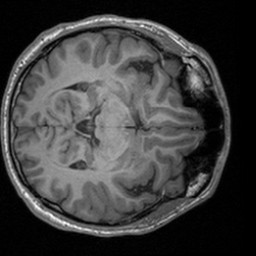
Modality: T1w
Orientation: axial
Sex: male
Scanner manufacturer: siemens
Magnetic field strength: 3 T
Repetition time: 1.9 s
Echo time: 0.00226 s